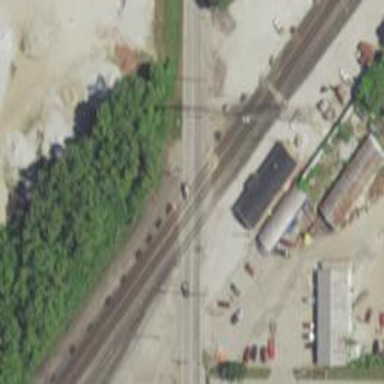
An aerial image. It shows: Railway siding with rails.